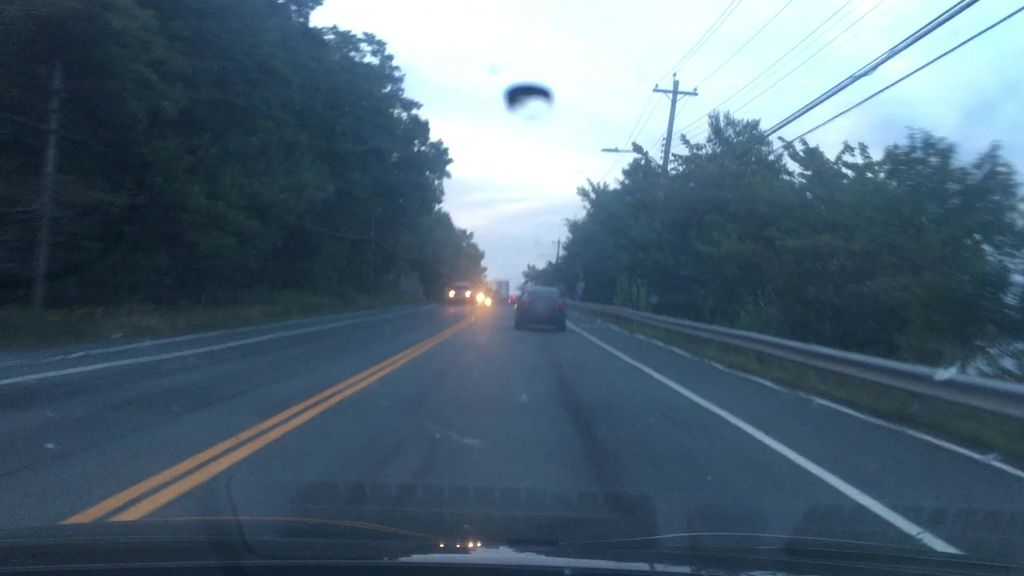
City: halifax